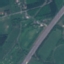
Land use / land cover class: Highway